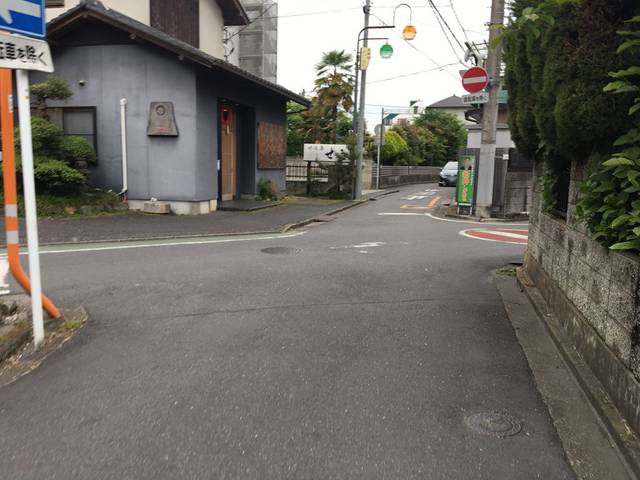
Region: Japan
Coordinates: 35.852, 139.319